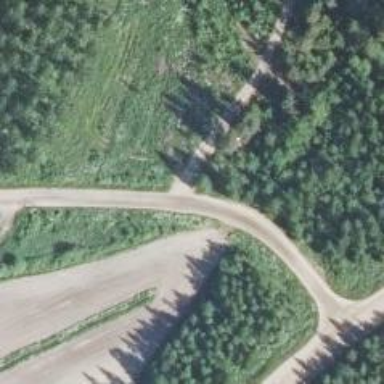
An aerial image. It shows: Unclassified road.